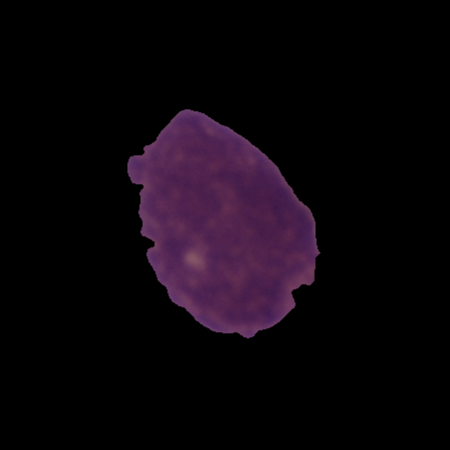
Label: healthy